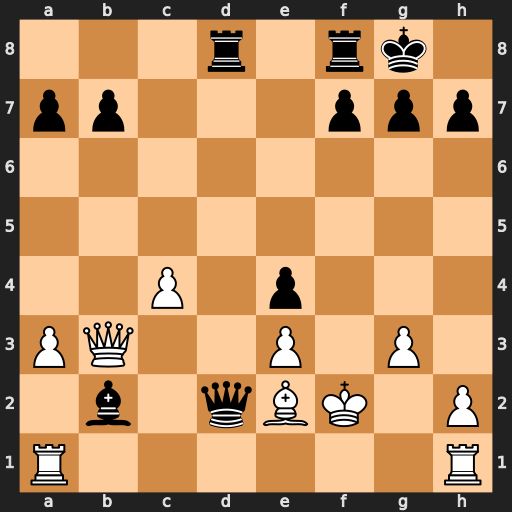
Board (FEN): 3r1rk1/pp3ppp/8/8/2P1p3/PQ2P1P1/1b1qBK1P/R6R
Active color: w
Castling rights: -
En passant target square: -
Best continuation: Ra2 Rd3 Qxb2